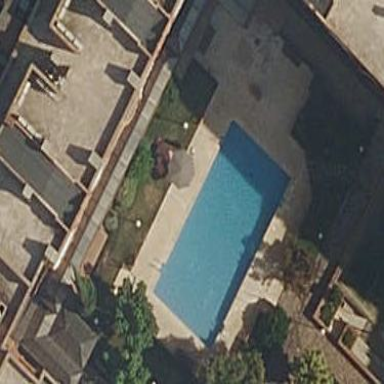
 perfect for swimming and other water activities."